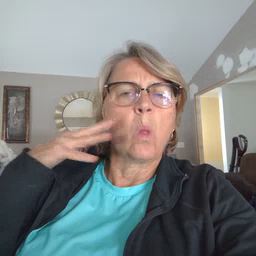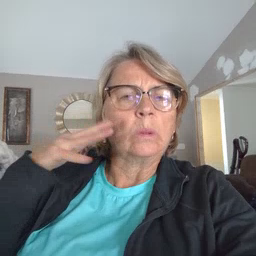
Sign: noisy